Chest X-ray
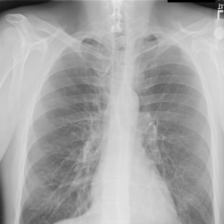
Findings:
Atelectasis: negative
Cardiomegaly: negative
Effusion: negative
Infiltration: negative
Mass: negative
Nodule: negative
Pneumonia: negative
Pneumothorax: negative
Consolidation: negative
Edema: negative
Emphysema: negative
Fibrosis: negative
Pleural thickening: positive
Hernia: negative